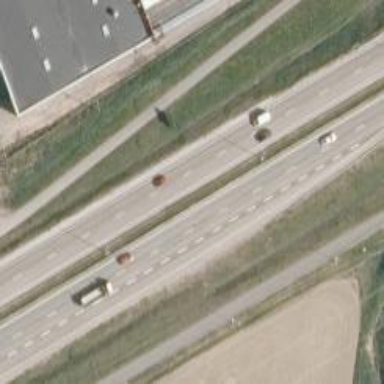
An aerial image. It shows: Asphalt trunk highway.